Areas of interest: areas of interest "West Gate Market"
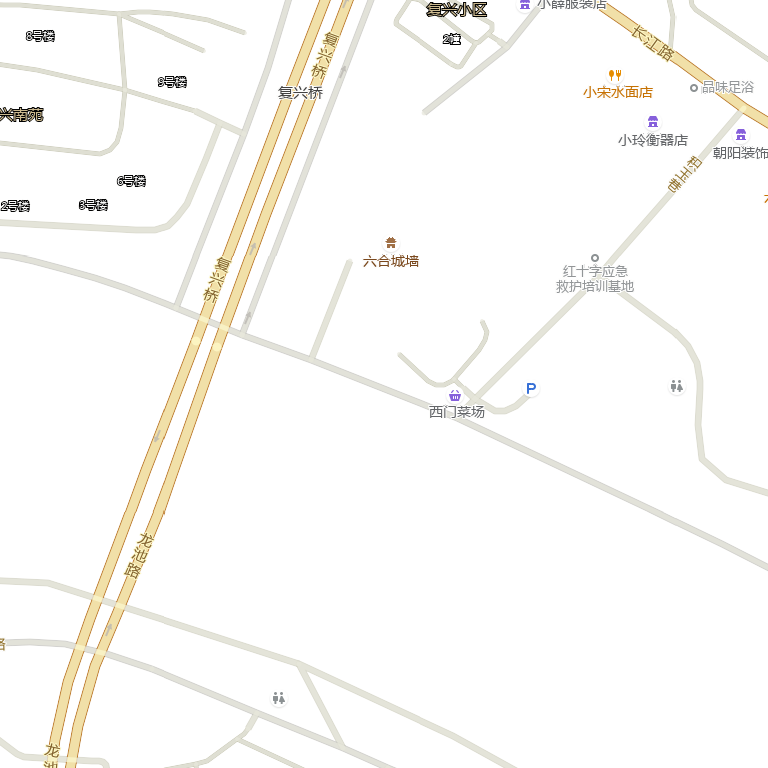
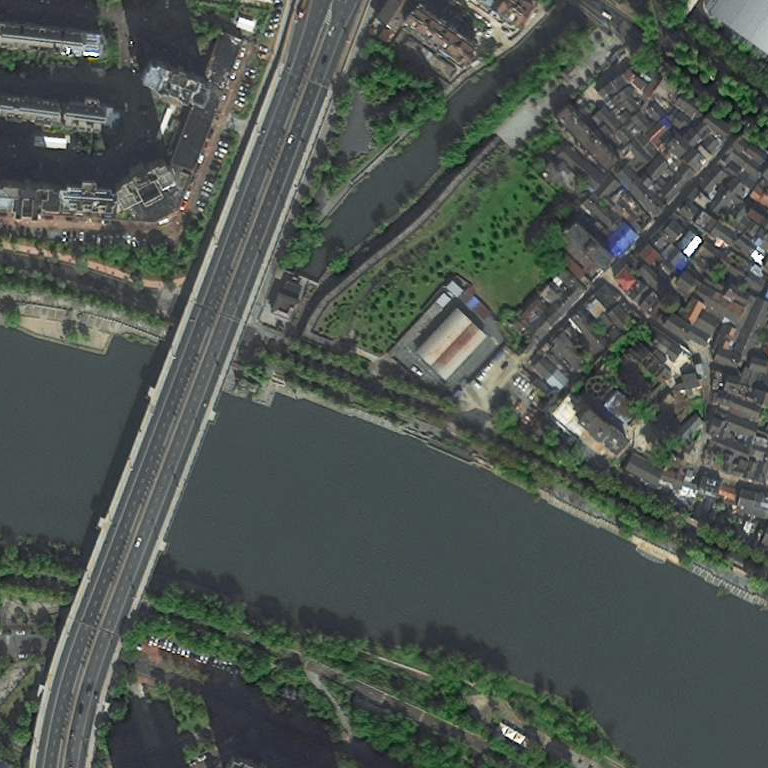